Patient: sex M, age 38
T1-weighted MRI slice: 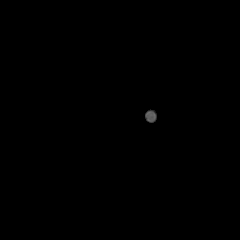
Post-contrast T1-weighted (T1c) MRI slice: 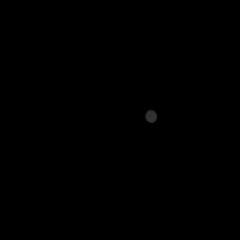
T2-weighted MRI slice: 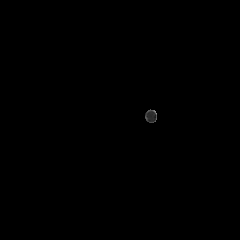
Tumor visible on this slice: no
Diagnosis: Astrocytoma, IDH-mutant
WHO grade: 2